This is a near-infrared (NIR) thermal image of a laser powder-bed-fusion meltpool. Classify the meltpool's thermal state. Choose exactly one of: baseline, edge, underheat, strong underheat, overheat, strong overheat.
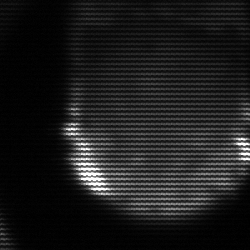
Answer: strong underheat